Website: lowes
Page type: order-returns
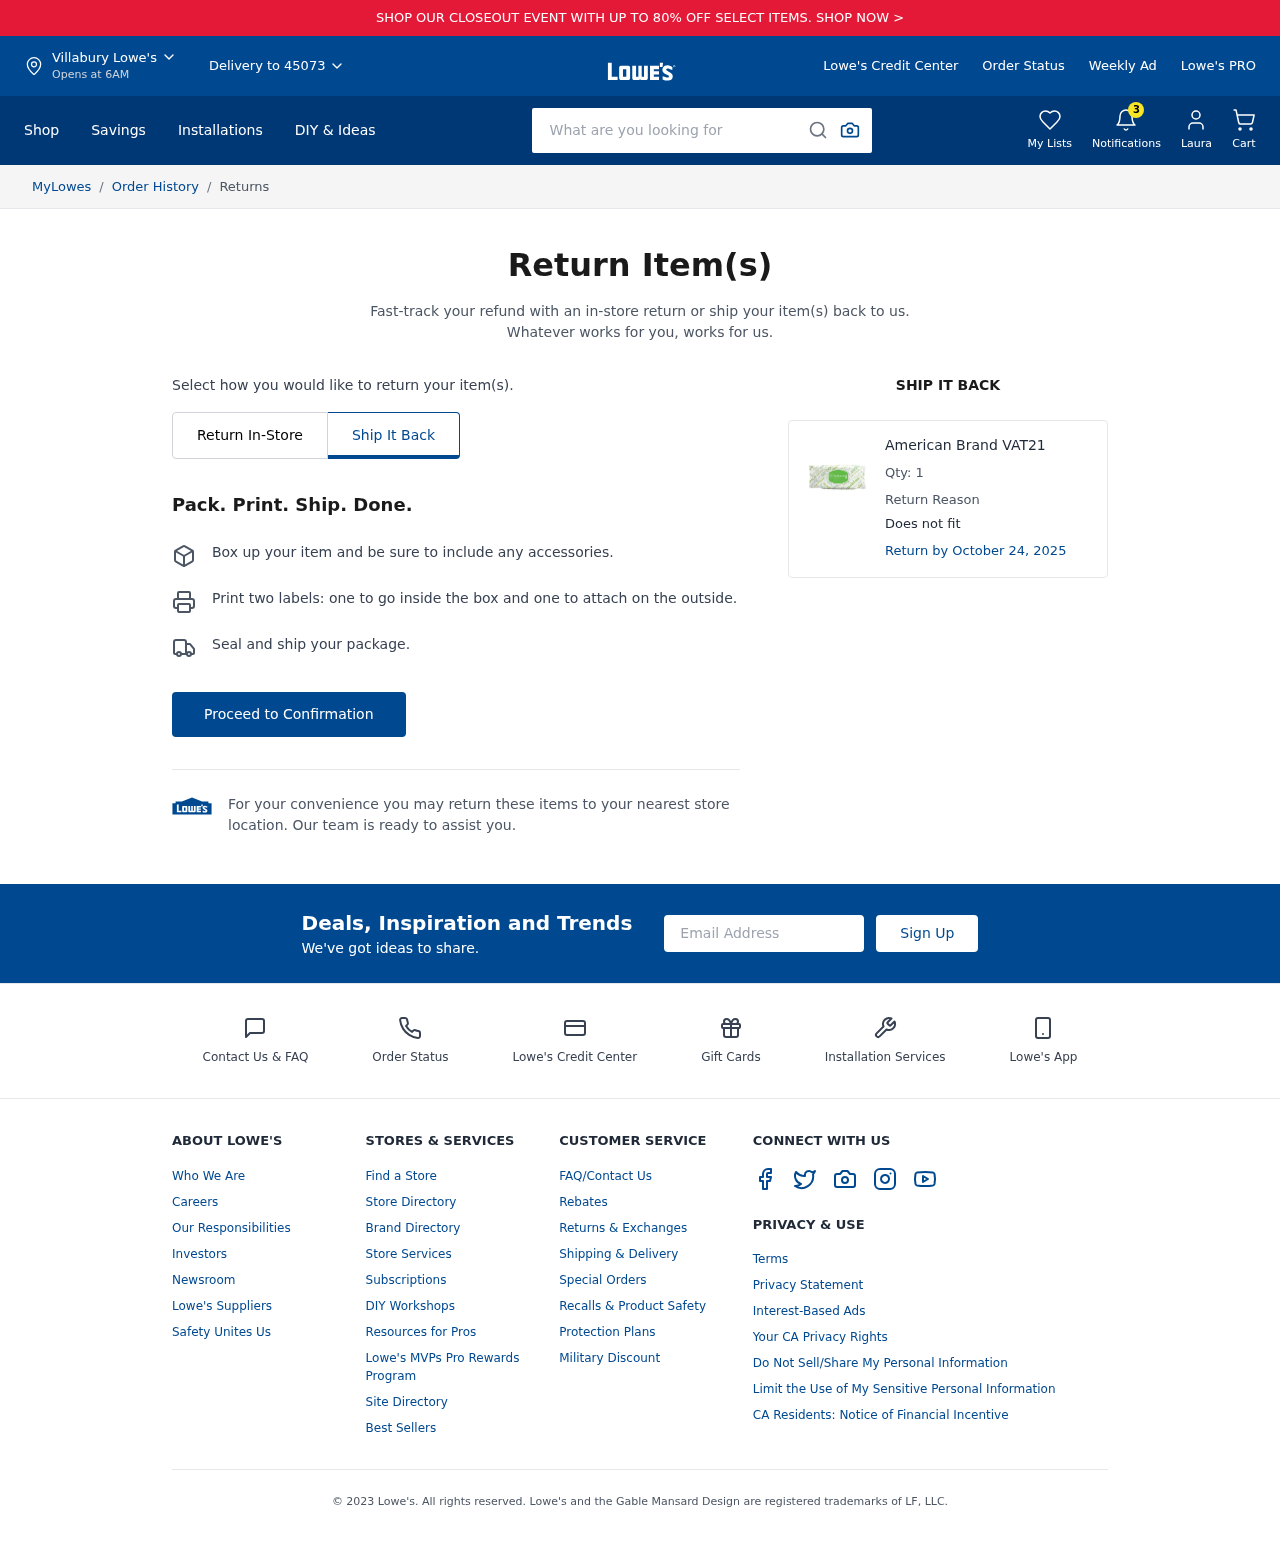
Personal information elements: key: PII_CITY
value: Villabury
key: PII_EMAIL
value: laura.robinson@hotmail.com
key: PII_FIRSTNAME
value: Laura
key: PII_POSTCODE
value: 45073
Product elements: key: PRODUCT1_NAME
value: American Brand VAT21
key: PRODUCT1_QUANTITY
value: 1
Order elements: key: ORDER_RETURN_BY_DATE
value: October 24, 2025
Search elements: key: HEADER_SEARCH
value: What are you looking for
Other elements: key: NOTIFICATION_COUNT
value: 3